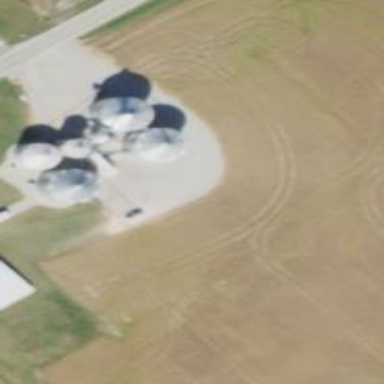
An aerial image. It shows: Silo.